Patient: sex F, age 78
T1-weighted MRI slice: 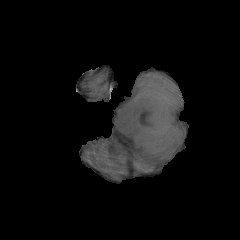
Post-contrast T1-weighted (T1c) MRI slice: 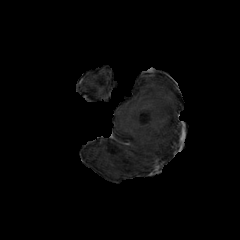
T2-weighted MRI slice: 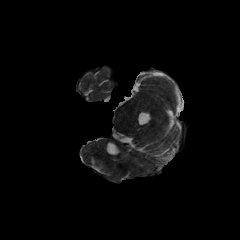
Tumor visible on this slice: no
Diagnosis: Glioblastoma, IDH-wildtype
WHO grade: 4